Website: lowes
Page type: billing-address
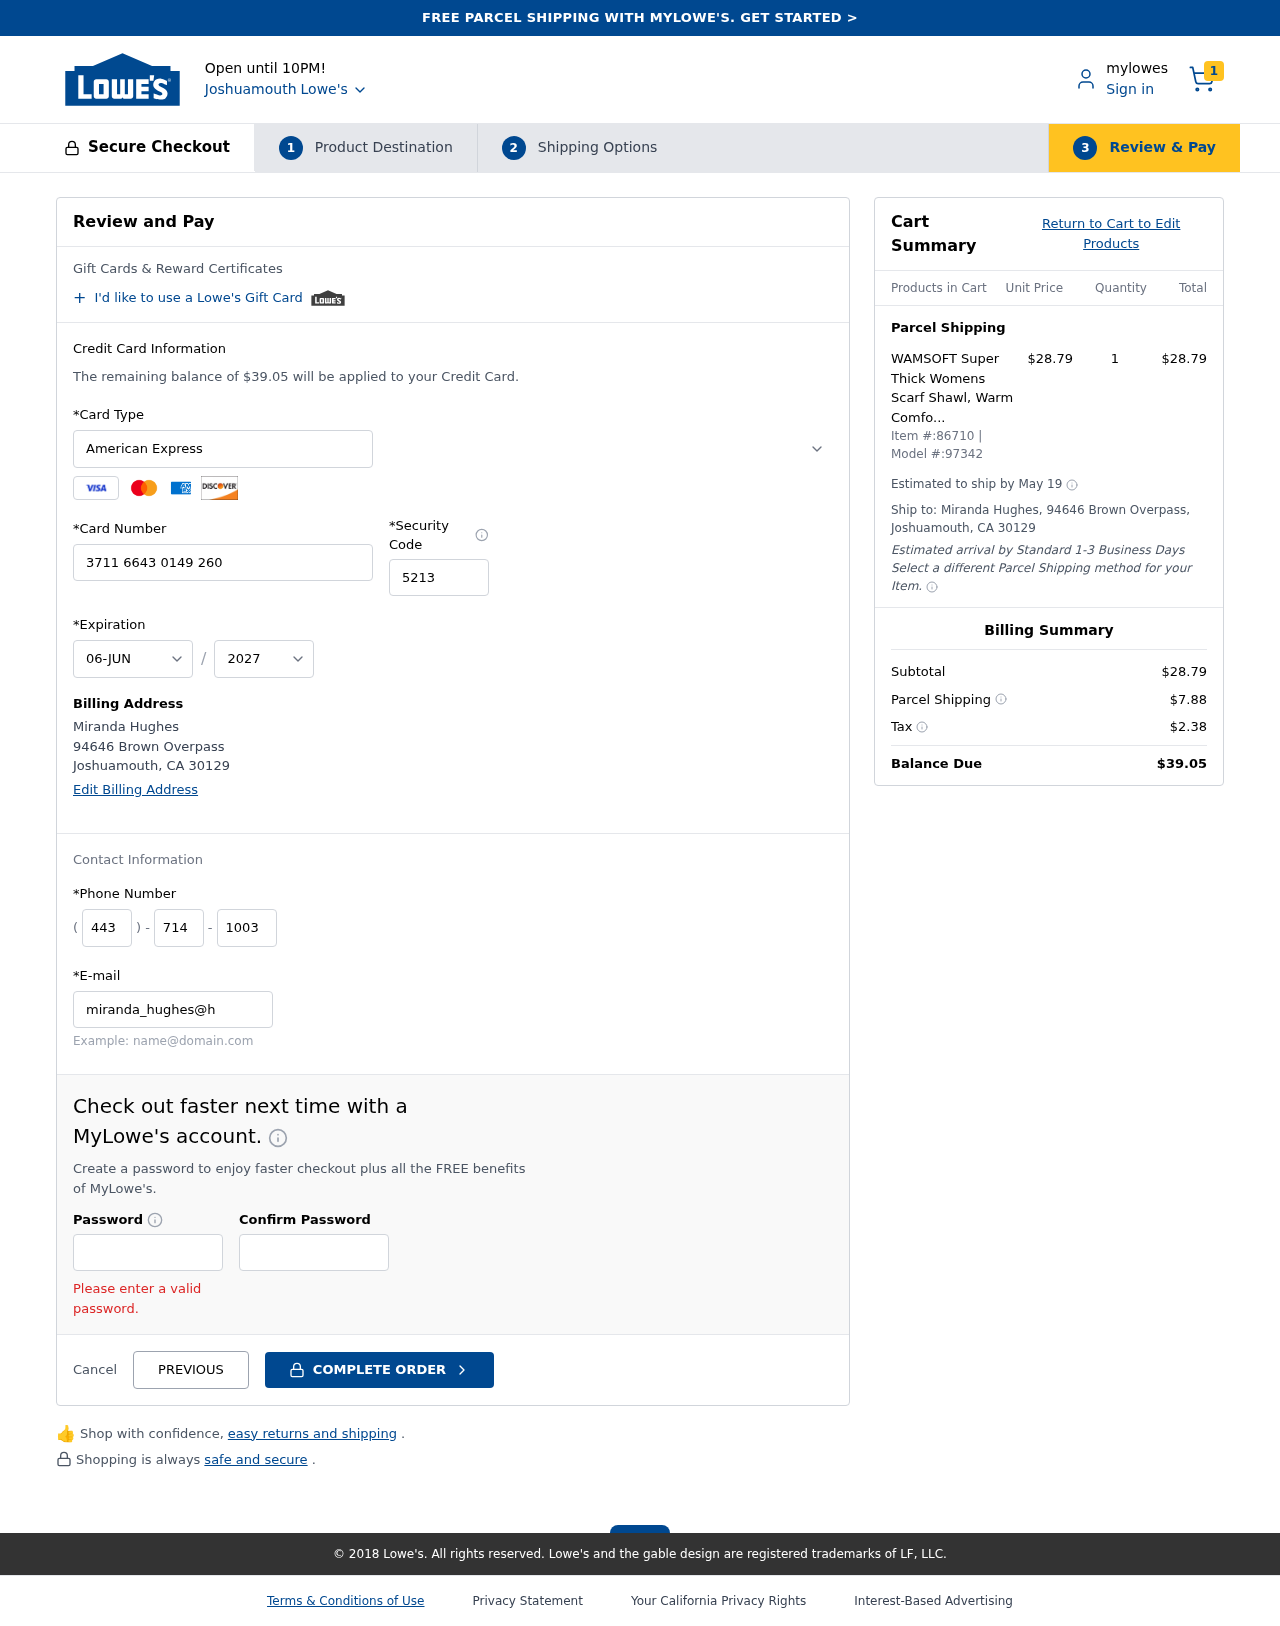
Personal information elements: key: PII_CARD_CVV
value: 5213
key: PII_CARD_EXPIRY_MONTH
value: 06
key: PII_CARD_EXPIRY_YEAR
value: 27
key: PII_CARD_NUMBER
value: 3711 6643 0149 260
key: PII_CARD_TYPE
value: American Express
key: PII_CITY
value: Joshuamouth
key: PII_CITY_STATE_ZIP
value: Joshuamouth, CA 30129
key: PII_EMAIL
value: miranda_hughes@hotmail.com
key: PII_FULLNAME
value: Miranda Hughes
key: PII_PHONE_AREA
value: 443
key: PII_PHONE_PREFIX
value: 714
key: PII_PHONE_SUFFIX
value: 1003
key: PII_STREET
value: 94646 Brown Overpass
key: PII_FULLNAME2
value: Miranda Hughes
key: PII_STATE_ABBR
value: CA
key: PII_POSTCODE
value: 30129
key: PII_POSTCODE_FULL
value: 30129
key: PII_CITY_STATE
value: Joshuamouth, CA
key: PII_POSTCODE_NUMERIC
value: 30129
Product elements: key: PRODUCT1_NAME
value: WAMSOFT Super Thick Womens Scarf Shawl, Warm Comfortable 3X Thick Spring Soft Rainbow Cashmere Large
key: PRODUCT1_PRICE
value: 28.79
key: PRODUCT1_QUANTITY
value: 1
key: PRODUCT_ITEM_NUMBER
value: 86710
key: PRODUCT_MODEL_NUMBER
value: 97342
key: PRODUCT1_LINE_TOTAL
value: $28.79
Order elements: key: ORDER_NUM_ITEMS
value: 1
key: ORDER_TOTAL
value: $39.05
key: ORDER_SHIPPING_DATE
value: May 19
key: ORDER_SUBTOTAL
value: $28.79
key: ORDER_SHIPPING_COST
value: $7.88
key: ORDER_TAX
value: $2.38